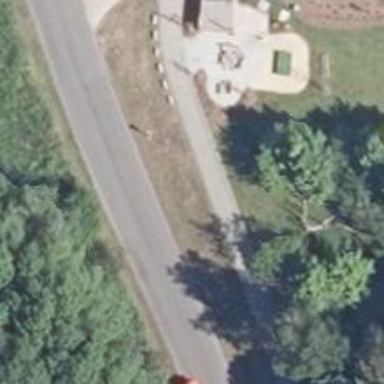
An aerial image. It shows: Bicycle repair station.